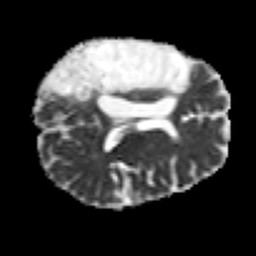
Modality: MD
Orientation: axial
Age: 54
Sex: female
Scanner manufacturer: siemens
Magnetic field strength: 3 T
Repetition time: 7.3 s
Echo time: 0.087 s